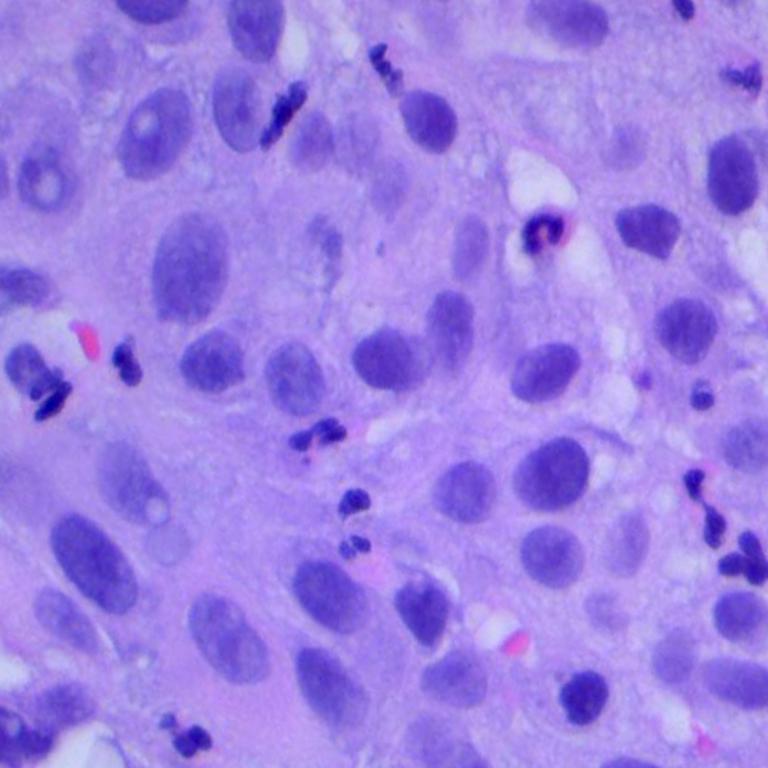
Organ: lung
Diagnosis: squamous carcinomas